Question: I'm trying to create a slider within one of my Google Sites which has a set background, in this case, a circle surrounding the border of the images.
I've managed to get the background to appear behind the slider, but now can't get the two properly aligned.
It seems as though whatever I do, doesn't align them, and I think it's down to both class' being within the same tag.
However, when I try and have both sets in separate divs I'm then struggling to get the background to appear behind the slider. I've managed to get it above, to the right and below, but not behind.
This is what I've currently got it to look like:
Do any of you know how I'd align the images? The code I've used can be found below.
'''
<!DOCTYPE html>
<html>
<head>
<script src="http://ajax.googleapis.com/ajax/libs/jquery/1.8.2/jquery.min.js"></script>
<script>
$(document).ready(function() {
var $slider = $('.slider'); // class or id of carousel slider
var $background = $('.background');
var $slide = 'li'; // could also use 'img' if you're not using a ul
var $transition_time = 1000; // 1 second
var $time_between_slides = 4000; // 4 seconds
function slides(){
return $slider.find($slide);
}
slides().fadeOut();
// set active classes
slides().first().addClass('active');
slides().first().fadeIn($transition_time);
// auto scroll
$interval = setInterval(
function(){
var $i = $slider.find($slide + '.active').index();
slides().eq($i).removeClass('active');
slides().eq($i).fadeOut($transition_time);
if (slides().length == $i + 1) $i = -1; // loop to start
slides().eq($i + 1).fadeIn($transition_time);
slides().eq($i + 1).addClass('active');
}
, $transition_time + $time_between_slides
);
});
</script>
<style>
.slider {
margin: 0px 0px;
width: 380px; /* Update to your slider width */
height: 300px; /* Update to your slider height */
position: relative;
text-align: center;
overflow: hidden;
z-index: 1;
}
.slider li {
display: none;
position: absolute;
text-align:center;
top: 0;
left: 0;
}
.centered {
margin: 0 auto;
text-align: left;
width: 350px;
}
.background{
margin: 0px -150px;
width: 500px; /* Update to your slider width */
height: 500px; /* Update to your slider height */
position: absolute;
text-align: center;
overflow: hidden;
z-index: 2;
}
</style>
</head>
<body>
<div class="centered">
<ul class="slider">
<ul class = "background">
<center><img class = "background" src="https://docs.google.com/uc?id=0B3lcWWaWmAb3YXVIT0ItbjNBVFk"width="500" height="500"> </center>
</ul>
<li>
<center> <img class ="slider" src="https://docs.google.com/uc?id=0B3lcWWaWmAb3T0dzUmdZU3BYdWs" width="380" height="300"> <!-- Logo --></center>
</li>
<li>
<center> <img class ="slider" src="https://docs.google.com/uc?id=0B3lcWWaWmAb3SEVtekRRWkZIcEE" width="380" height="300"> <!-- Slide 1 --></center>
</li>
<li>
<center><img class ="slider" src="https://docs.google.com/uc?id=0B3lcWWaWmAb3aHFUQ2U5RHBsbXM" width="380" height="300"> <!-- Slide 2 --></center>
</li>
<li>
<center><img class ="slider" src="https://docs.google.com/uc?id=0B3lcWWaWmAb3QkN1ZjNtd2VlbEk" width="380" height="300"> <!-- Slide 3 --></center>
</li>
<li>
<center><img class ="slider" src="https://docs.google.com/uc?id=0B3lcWWaWmAb3cVdUSkprR3BtYzA" width="380" height="300"> <!-- Slide 4 --></center>
</li>
<li>
<center><img class ="slider" src="https://docs.google.com/uc?id=0B3lcWWaWmAb3UGluMnlrZXJzeXc" width="380" height="300"> <!-- Slide 5 --></center>
</li>
<li>
<center><img class ="slider" src="https://docs.google.com/uc?id=0B3lcWWaWmAb3UTBMb0I5aTBTcGM" width="380" height="300"> <!-- Slide 6 --></center>
</li>
</ul>
</div>
</body>
</html>
'''
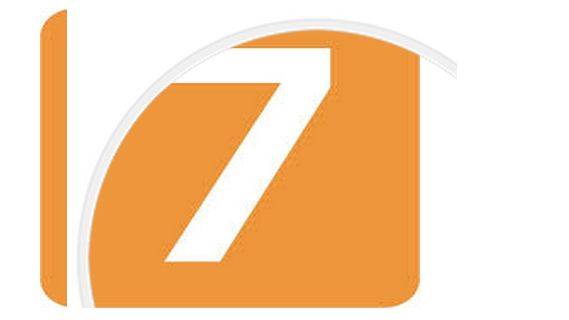
Answer: This is my first answer on StackOverFlow, so kindly ignore mistakes. Please check update CSS code below (Just replace the CSS):
'''
.slider {
height: 400px;
margin: 0;
overflow: hidden;
padding: 0;
position: relative;
text-align: center;
top: 30px;
width: 380px;
z-index: 1;
}
.slider li {
display: none;
position: absolute;
text-align:center;
top: 0;
left: 0;
}
.centered {
margin: 0 auto;
text-align: left;
width: 350px;
}
.background {
height: 390px;
left: 0;
overflow: hidden;
position: absolute;
text-align: center;
top: 10px;
width: 390px;
z-index: 2;
}
'''
Here is a live demo with the CSS changes:
<URL>
You didn't managed both circle and slider images with top/bottom/left/right css properties because you have used position to have circle above the images as a mask.
Hope this is what you want!
: This is the latest working version: <URL>